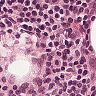
Metastatic tissue present: no